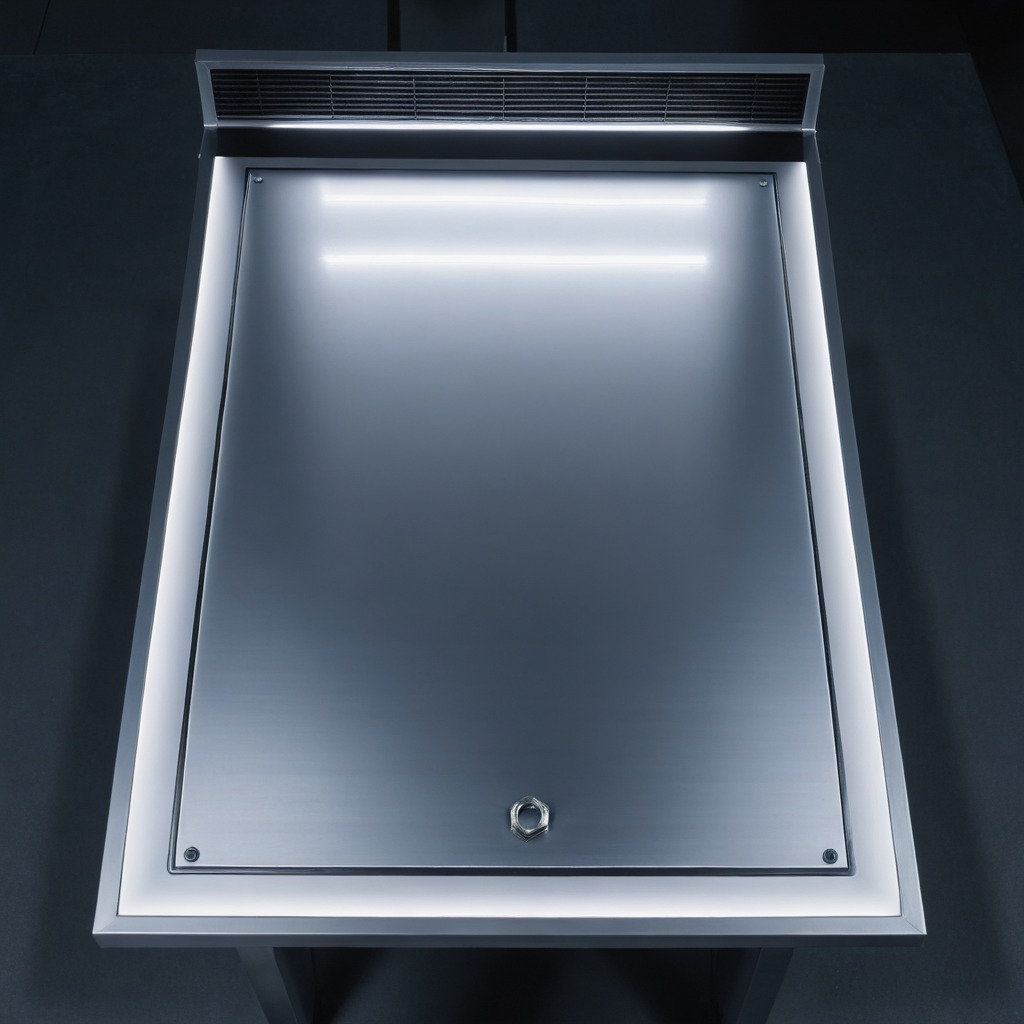
A metal nut is lying on the tabletop.